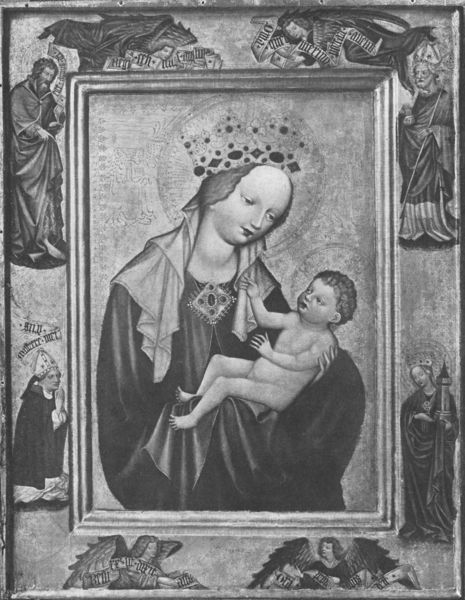
Titel: Breslauer Madonna
Institution: Breslau, Erzbischöfliches Diözesanmuseum
Schlagwörter: flügel, nackt, weiß, frau, grau, haar, kleid, männer, schwarz, stirn, schleier, tuch, arm, gesicht, halten, rahmen, porträt, auge, gewand, haare, kind, brosche, krone, turm, engel, stab, baby, bischof, könig, inschrift, geneigt, foto, jungfrau, schwarzweiss, beten, gebet, heiligenschein, nimbus, christus, jesus, pieta, gut, mittelalter, mönch, bischöfe, heiliger, tiara, heilige, maria, madonna, tahmen, jesuskind, schwrz, schriftband, apostel, kinde